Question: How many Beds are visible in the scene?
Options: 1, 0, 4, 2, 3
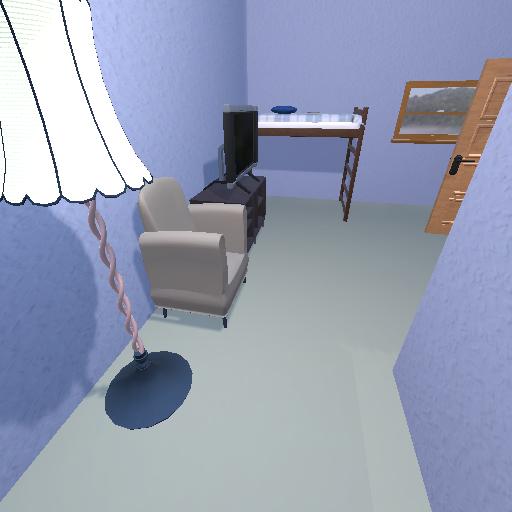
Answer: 1